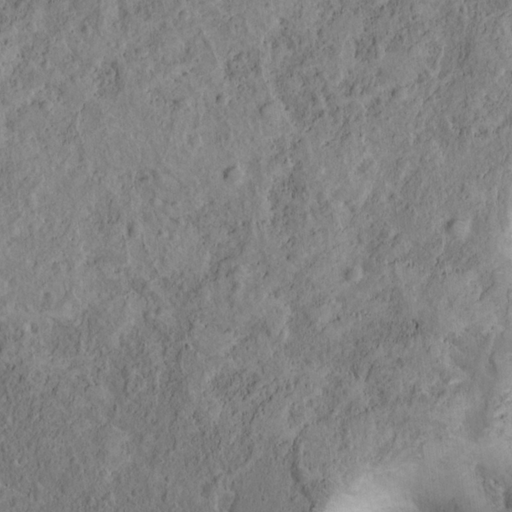
Objects detected: cone, cone